Question: I am not a professional front end developer. I do server side programming mostly. But I have to do this task myself and have run out of ideas.

In the above picture, the table displayed has the below code in the JSP.
'''
<table width="100%" style="margin-bottom: 20px;">
<tr>
<td style="padding-bottom: 29px; padding-top: 15px;" colspan="6"><strong style="font-size: 12px;" >Print Queue Report</strong></td>
</tr>
<tr>
<td width="8%" ><strong>Customer:</strong></td>
<td width="18%" style="text-align: left">
<c:choose>
<c:when test="${!empty customersList}">
<html:select property="customer" style="width: 150px;color:#505050;">
<html:option value="">--Select Customer--</html:option>
<html:optionsCollection name="customersList" label="label"
value="key" />
</html:select>
</c:when>
<c:otherwise>
None Available
</c:otherwise>
</c:choose></td>
<td width="10%" style="text-align: right"><strong
style="padding-right: 10px;">HAWB:</strong></td>
<td width="18%" style="text-align: left"><html:text property="hawb" size="20" maxlength="20"
onkeyup="fixHAWB(this);" onchange="fixHAWB(this);"
style="width: 145px;height:12px;">
</html:text></td>
<td width="10%" style="text-align: right"><strong
style="padding-right: 10px;">Branch:</strong></td>
<td width="10%" style="text-align: left">
<c:choose>
<c:when test="${!empty branchList}">
<html:select property="branch" style="width: 150px;color:#505050;">
<html:option value="">--Select Branch--</html:option>
<html:optionsCollection name="branchList" label="label"
value="key" />
</html:select>
</c:when>
<c:otherwise>
None Available
</c:otherwise>
</c:choose>
</td>
<td width="19%">&nbsp;</td>
<td width="6%"></td>
</tr>
<tr>
<td width="8%" style="text-align: left"><strong
style="padding-right: 10px;">Print Status:</strong></td>
<td width="18%" style="text-align: left">
<html:select property="pStatus" style="width: 150px;color:#505050;">
<html:option value="">--Select Print Status--</html:option>
<html:option value="p">Printed</html:option>
<html:option value="NP">Not Printed</html:option>
</html:select>
</td>
<td width="10%" style="text-align: right"><strong
style="padding-right: 10px;">Completion Status:</strong></td>
<td width="18%" style="text-align: left">
<html:select property="cStatus" style="width: 150px;color:#505050;">
<html:option value="">Select Completion Status</html:option>
<html:option value="S">Completed</html:option>
<html:option value="I">Not Completed</html:option>
</html:select>
</td>
<td width="8%" style="text-align: right"><strong
style="padding-right: 10px;">From: </strong></td>
<td> <html:text
property="startDT" readonly="true" style="width:125px;"
styleClass="dateTxt" /> <IMG src="images/cal.gif"
style="position: relative; top: 2px;"
onclick="cal.select(startDT,'startDT','MM/dd/yyyy')" width="16"
height="16" alt="Click Here to Pick up the date"></td>
<td width="8%" align="right" style="padding-left: 5%;" ><strong
style="padding-right: 5%;">To:</strong></td>
<td align="left" style="text-align: left"><html:text property="endDT" readonly="true"
style="width:125px; margin-left: 0px;" styleClass="dateTxt" /> <IMG
src="images/cal.gif" style="position: relative; top: 2px;"
onclick="cal.select(endDT,'endDT','MM/dd/yyyy')" width="16"
height="16" alt="Click Here to Pick up the date"></td>
<td width="1%">&nbsp;</td>
<td width="18%"></td>
</tr>
</table>
<table style="position: relative; top: -70px; right: 26px;"
width="100" align="right">
<tr>
<td><html:submit property="method" value="Submit"
onclick="return goodbye();" styleClass="btn2" /></td>
<td><html:submit
property="method" value="Reset" styleClass="btn2" /></td>
</tr>
</table>
'''
I want the "to:", the end date text field, and the calendar image to be in one line and spaced like the "from:" group. I will also fix the position of the submit and reset buttons.
I did not write this jsp. I am just trying to fix it. Any help would be appreciated.
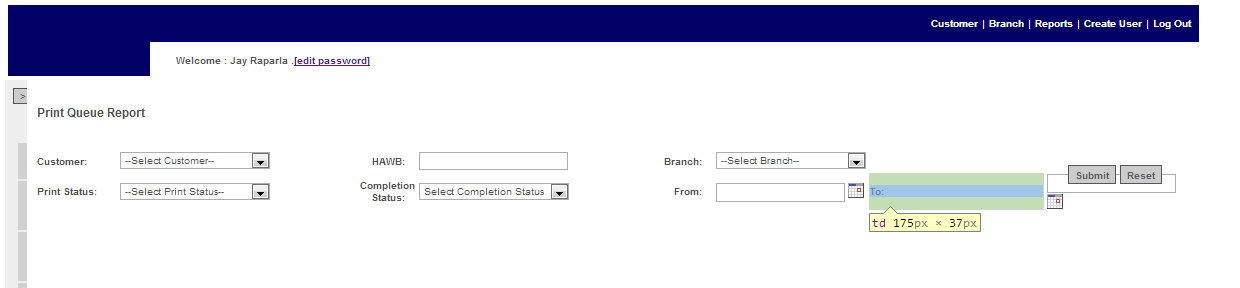
Answer: In the first row, you have '<td colspan="6">', which means "'<td>' that will stretch over 6 columns.
In the second row, you have 8 '<td>' elements, which gives you 8 columns.
In the third, you have 10 (last two are empty) - 10 columns in effects.
In a HTML table, the number of columns should be consistent among rows, in other case some cells are stretched.
<URL> where I've added border to your table to visualize what I'm talking about.
To fix your issue, aim for 6 columns in each row, for example moving the labels ('From:' and 'To:') into the same cells as checkboxes and removing empty '<td>' elements: <URL>.